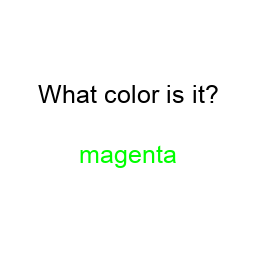
Color: lime
Color name shown: magenta
Background color: white
Question text color: black